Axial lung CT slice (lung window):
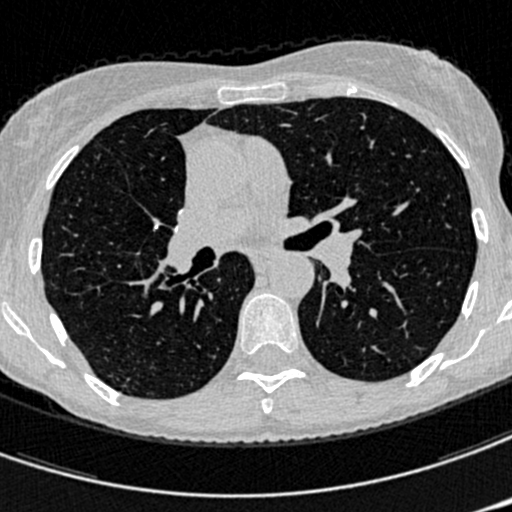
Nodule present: no